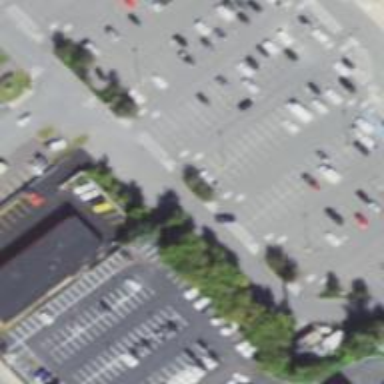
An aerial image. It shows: Parking area with surface.